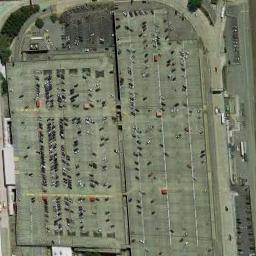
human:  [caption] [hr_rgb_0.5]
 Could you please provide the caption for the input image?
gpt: The two parking lots has lots of neatly arranged cars but lots of parking spaces are still empty .

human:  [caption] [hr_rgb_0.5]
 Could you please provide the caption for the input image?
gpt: Lots of cars are in the parking lot .

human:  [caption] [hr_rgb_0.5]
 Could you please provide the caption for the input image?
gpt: The parking lot is full of cars .

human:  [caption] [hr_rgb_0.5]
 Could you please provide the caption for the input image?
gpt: The parking lot has some yellow signs and two rows of coconut trees .

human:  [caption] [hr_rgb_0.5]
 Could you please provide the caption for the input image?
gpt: There are many cars and many empty space on the parking lot .